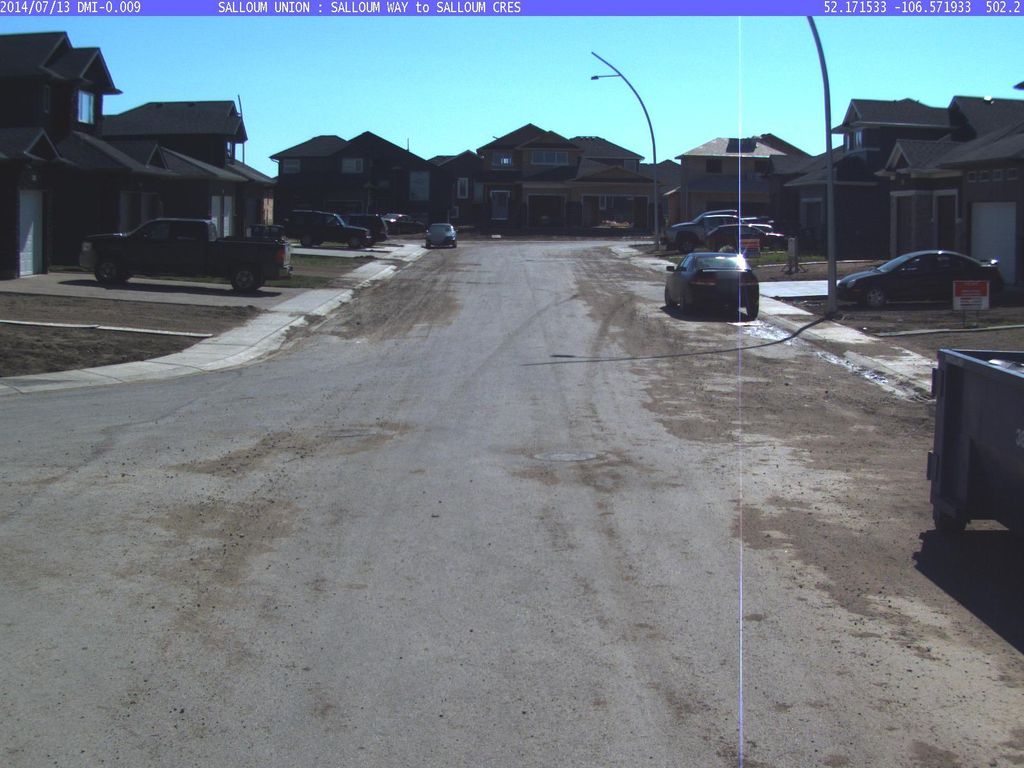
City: saskatoon